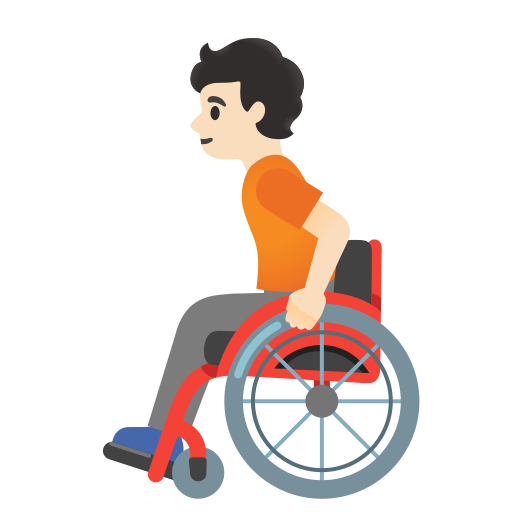
Emoji: 🧑🏻‍🦽